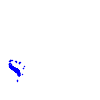
Particle: electron